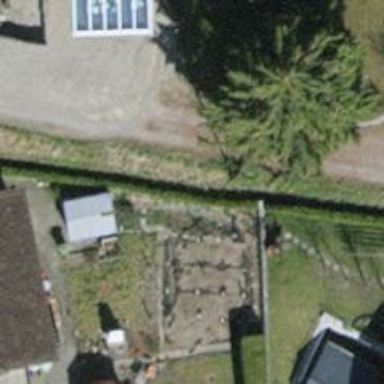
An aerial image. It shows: Hedge acting as barrier.